Field crop: tomato
Growth stage: 2
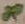
Species: solanum